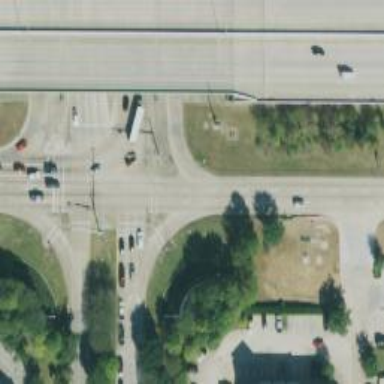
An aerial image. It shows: Frontage road that is classified as secondary link.